Question: I'm new to cakePHP and I've made a simple form following some tutorial. On this html form I've used validation. Now the problem is that the validation is working but the message is not displaying what I want it to display. I tried the code below.
'''
public $validate = array(
'title' => array(
'title_required' => array(
'rule' => 'notEmpty',
'message' => 'This is required field'
),
'title_unique' => array(
'rule' => 'isUnique',
'message' => 'This should be unique title'
)
)
);
'''
'''
public function add() {
if ($this->request->data) {
if ($this->Post->save($this->request->data)) {
$this->Session->setFlash('Post has been added successfully');
$this->redirect(array('action' => 'index'));
} else {
$this->Session->setFlash('Error occured, Please try agan later!');
}
}
}
'''
'''
<h2>Add New Post</h2>
<?php
echo $this->Form->create('Post', array('action'=>'add'));
echo $this->Form->input('title');
echo $this->Form->input('body');
echo $this->Form->end('Create Post');
?>
'''
The validation error which I've seen is not the message I mentioned in my controller.

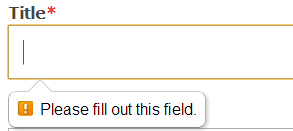
Answer: That's built-in browser validation.
Since 2.3 the HTML5 required attribute will also be added to the input based on validation rules.
Your 'title' has the 'notEmpty' rule, so Cake is outputting
'<input type="text" required="required" ..'
and your browser is triggering that message.
to override this behaviour, you can do:
'''
$this->Form->input('title', array('required'=>false));
'''
or
'''
$this->Form->submit('Submit', array('formnovalidate' => true));
'''
When you submit the form, your model validation will fire.